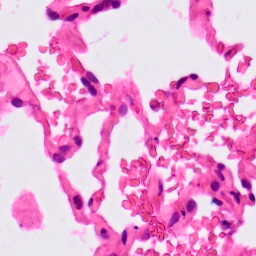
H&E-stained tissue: Lung